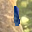
Label: 1